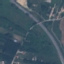
Land use / land cover: Highway